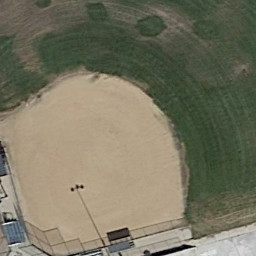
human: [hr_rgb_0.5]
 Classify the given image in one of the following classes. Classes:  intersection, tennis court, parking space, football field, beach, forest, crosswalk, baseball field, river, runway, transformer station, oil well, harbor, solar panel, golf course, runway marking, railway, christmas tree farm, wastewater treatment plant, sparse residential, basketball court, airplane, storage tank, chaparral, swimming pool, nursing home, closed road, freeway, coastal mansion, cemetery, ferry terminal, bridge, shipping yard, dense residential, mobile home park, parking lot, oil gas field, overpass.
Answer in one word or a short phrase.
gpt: baseball field